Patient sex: F
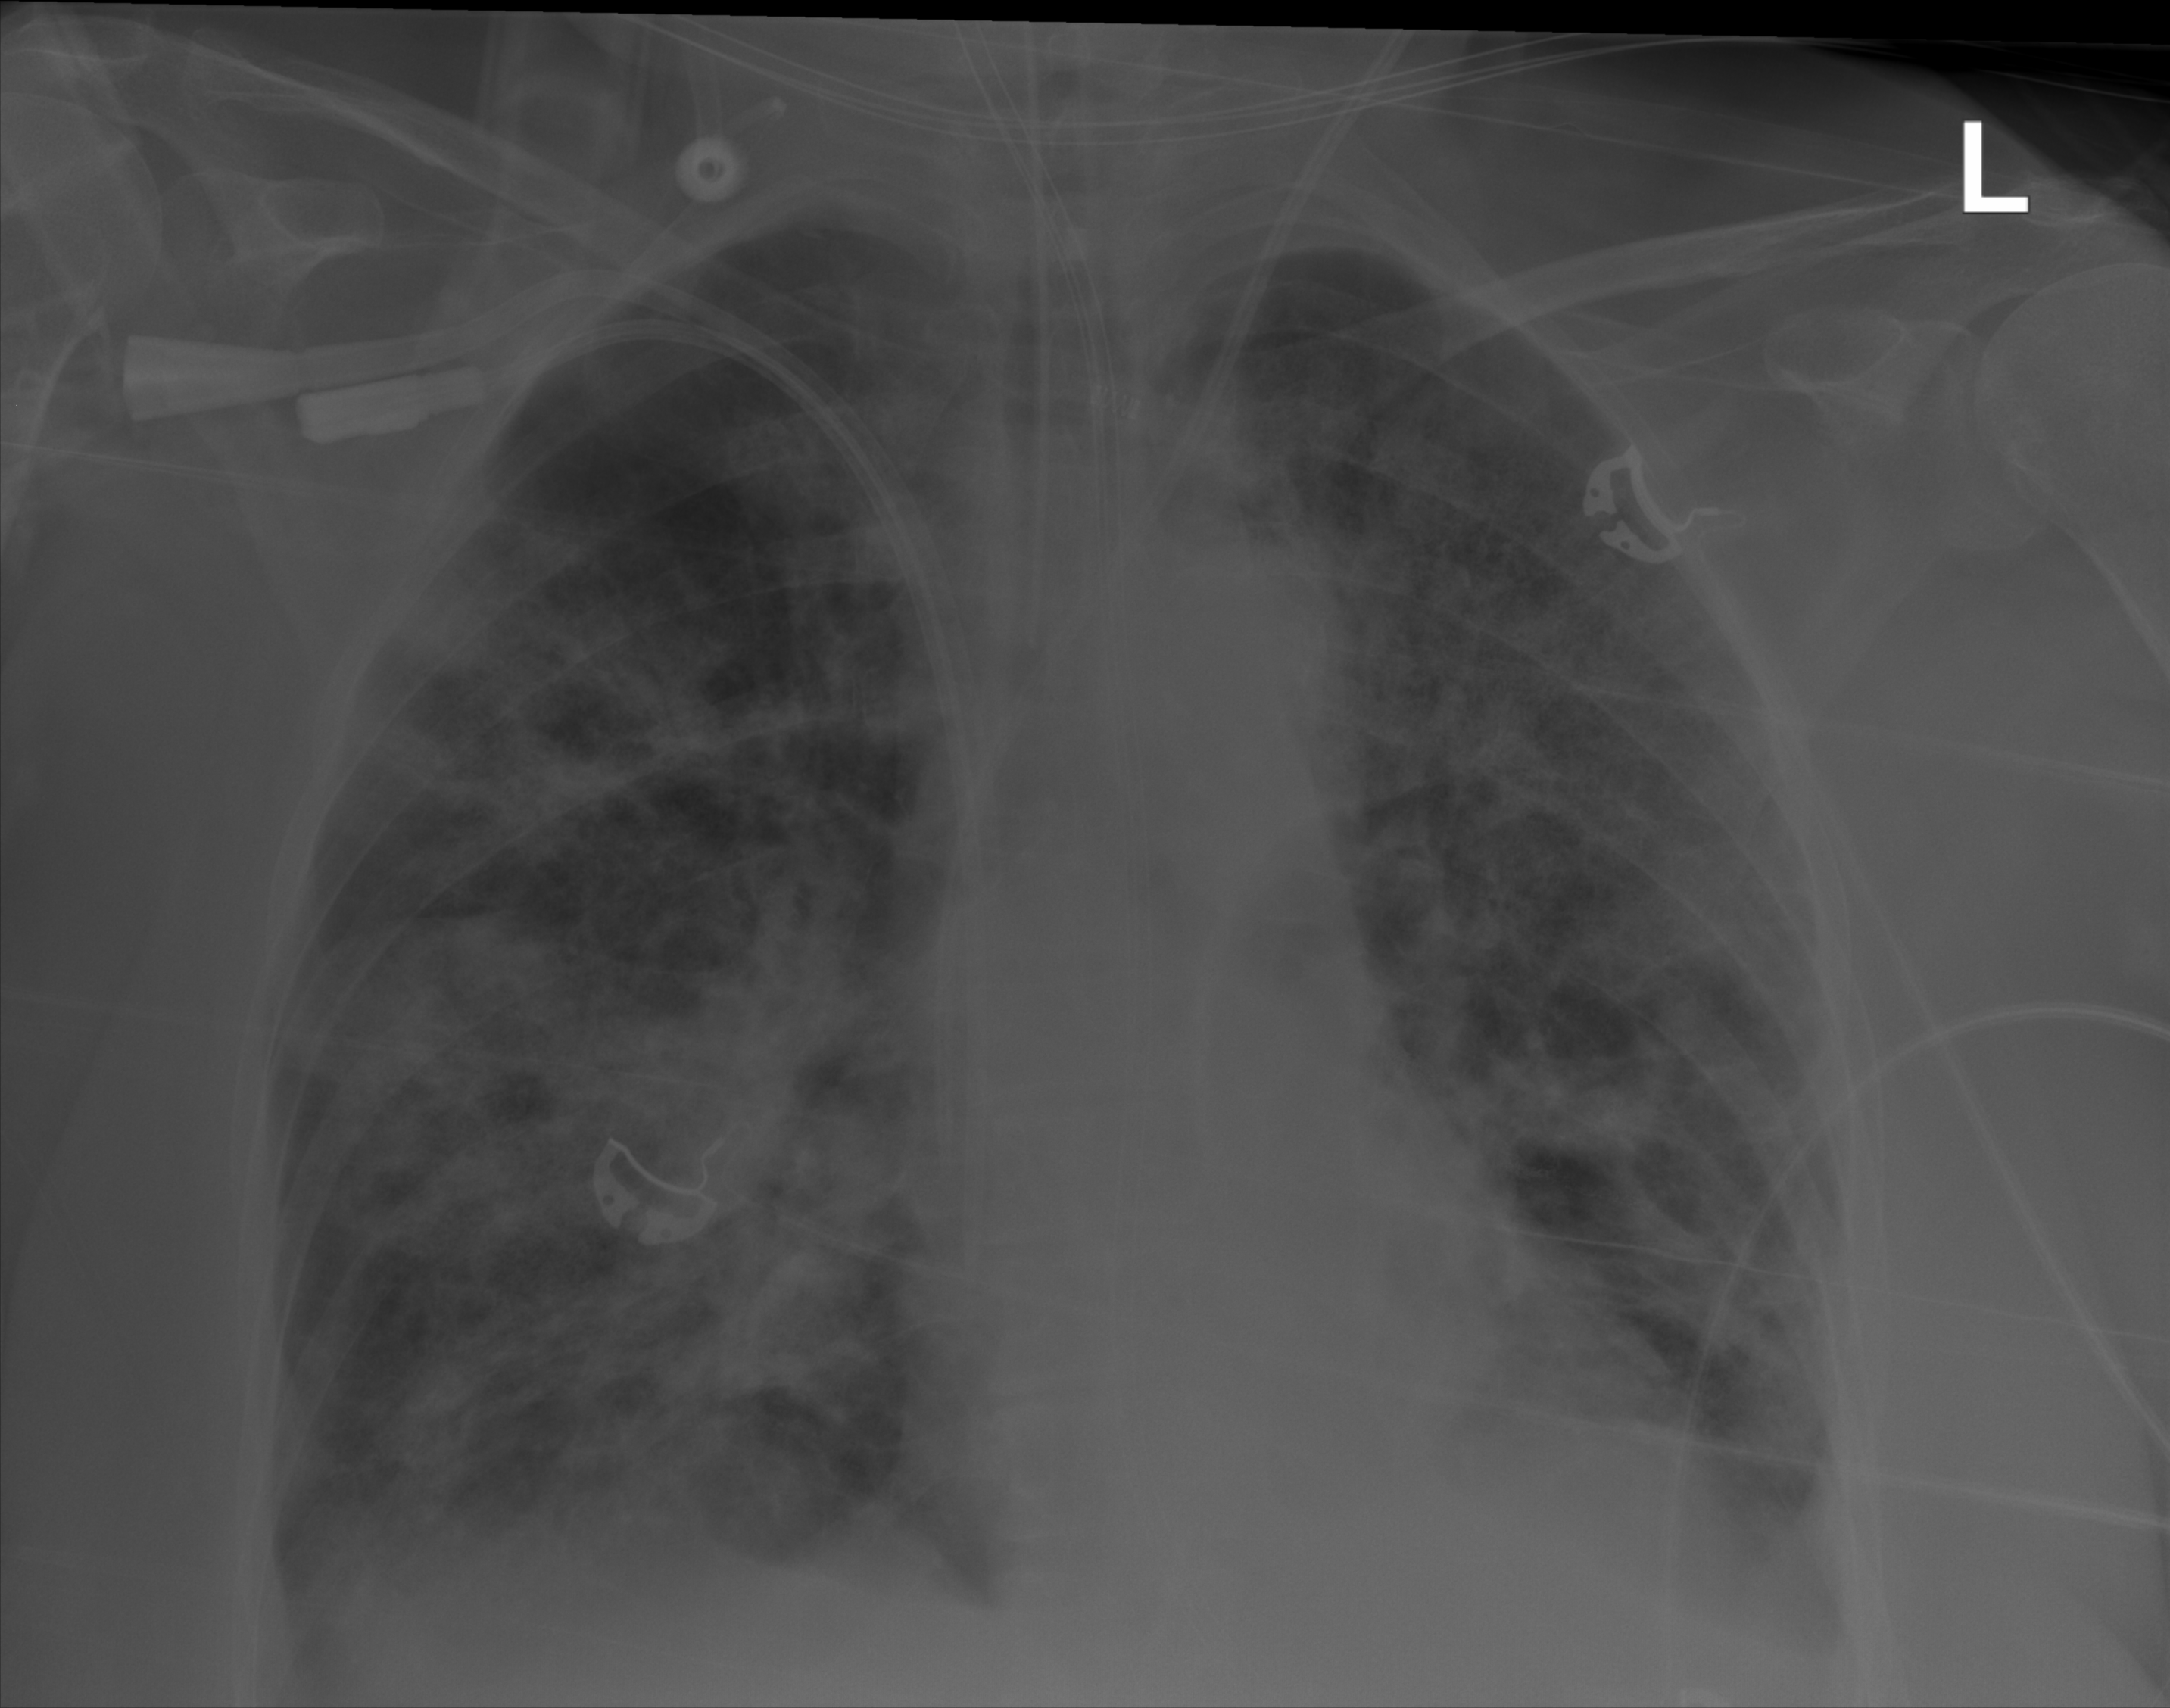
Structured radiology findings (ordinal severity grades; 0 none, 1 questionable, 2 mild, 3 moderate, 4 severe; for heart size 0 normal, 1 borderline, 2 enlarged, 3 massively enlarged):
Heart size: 0
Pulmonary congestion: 2
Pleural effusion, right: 2
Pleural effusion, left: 2
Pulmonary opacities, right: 3
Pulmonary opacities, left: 3
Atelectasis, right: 2
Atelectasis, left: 2